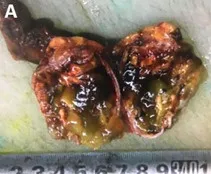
(A) Gross pathology showed that the multilocular cystic mass in the left testis occupied almost the entire testicular parenchyma (volume about 4.5x3.5x2.5 cm) with irregular thickening of the cyst wall and filled with gray-yellow jelly.
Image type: medical_photograph (other_medical_photograph)